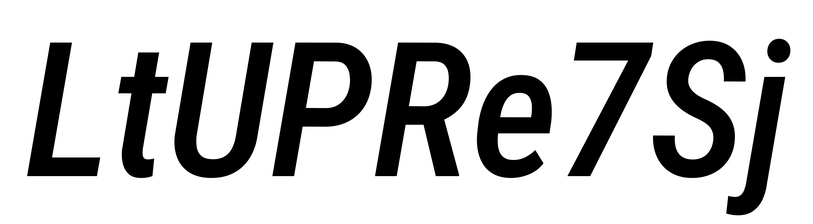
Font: Roboto-Italic_Condensed_Medium_Italic